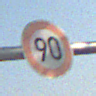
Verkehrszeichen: Geschwindigkeit90
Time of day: MorningAfternoon
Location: Outdoor (Special)
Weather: Clear
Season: NotSpecified
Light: Natural